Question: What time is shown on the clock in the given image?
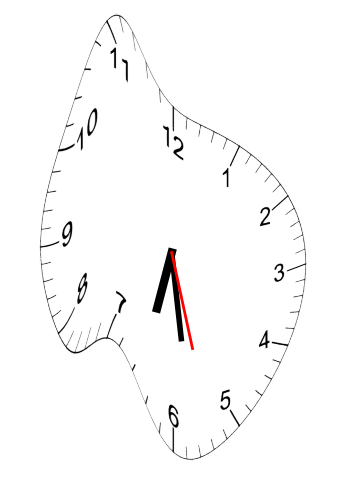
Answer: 06:28:27